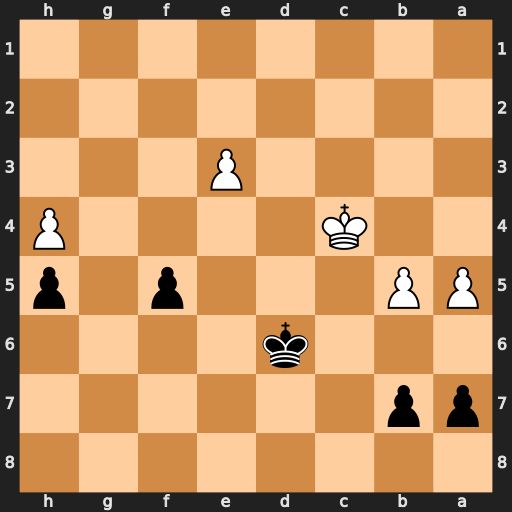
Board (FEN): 8/pp6/3k4/PP3p1p/2K4P/4P3/8/8
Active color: b
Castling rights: -
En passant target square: -
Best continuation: b6 e4 f4